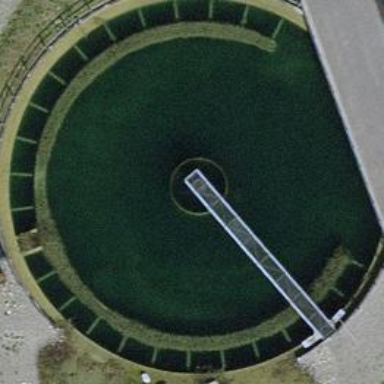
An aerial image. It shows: Reservoir used for sewage.